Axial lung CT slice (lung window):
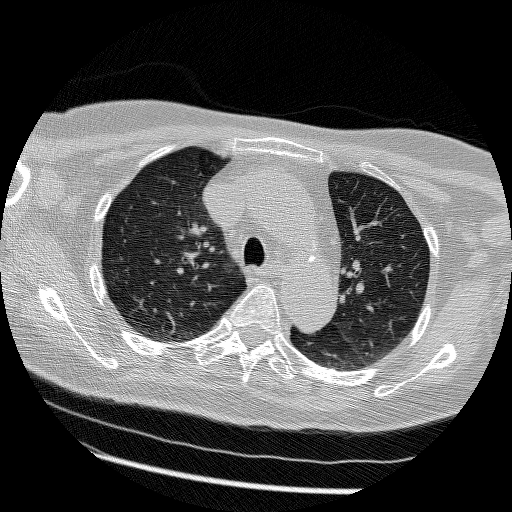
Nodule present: no